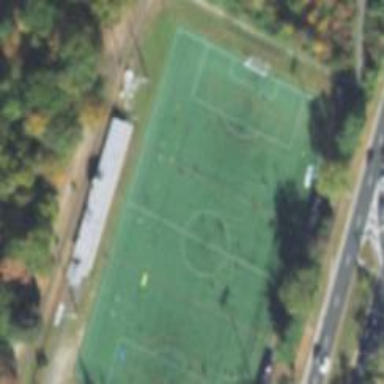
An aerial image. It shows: Soccer pitch for leisure land activities.